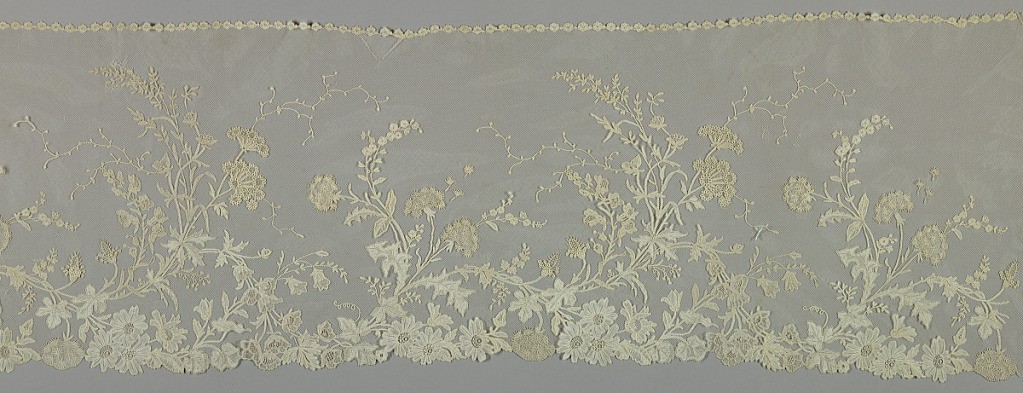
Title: Flounce
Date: late 19th century
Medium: linen Technique: needle and bobbin lace motifs appliquéd to machine made net
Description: Part of a narrow flounce in an Art Nouveau pattern of floral sprays.